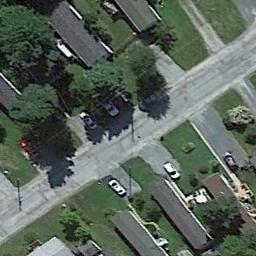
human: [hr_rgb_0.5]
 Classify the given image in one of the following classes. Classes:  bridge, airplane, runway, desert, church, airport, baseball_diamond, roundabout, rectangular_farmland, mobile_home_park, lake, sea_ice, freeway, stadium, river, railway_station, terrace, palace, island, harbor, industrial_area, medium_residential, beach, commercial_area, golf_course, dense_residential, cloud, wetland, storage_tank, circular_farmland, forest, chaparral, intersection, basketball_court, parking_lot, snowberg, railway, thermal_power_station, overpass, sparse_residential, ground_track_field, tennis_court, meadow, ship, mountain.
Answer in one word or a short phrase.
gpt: mobile_home_park